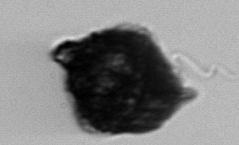
Label: Gonyaulax